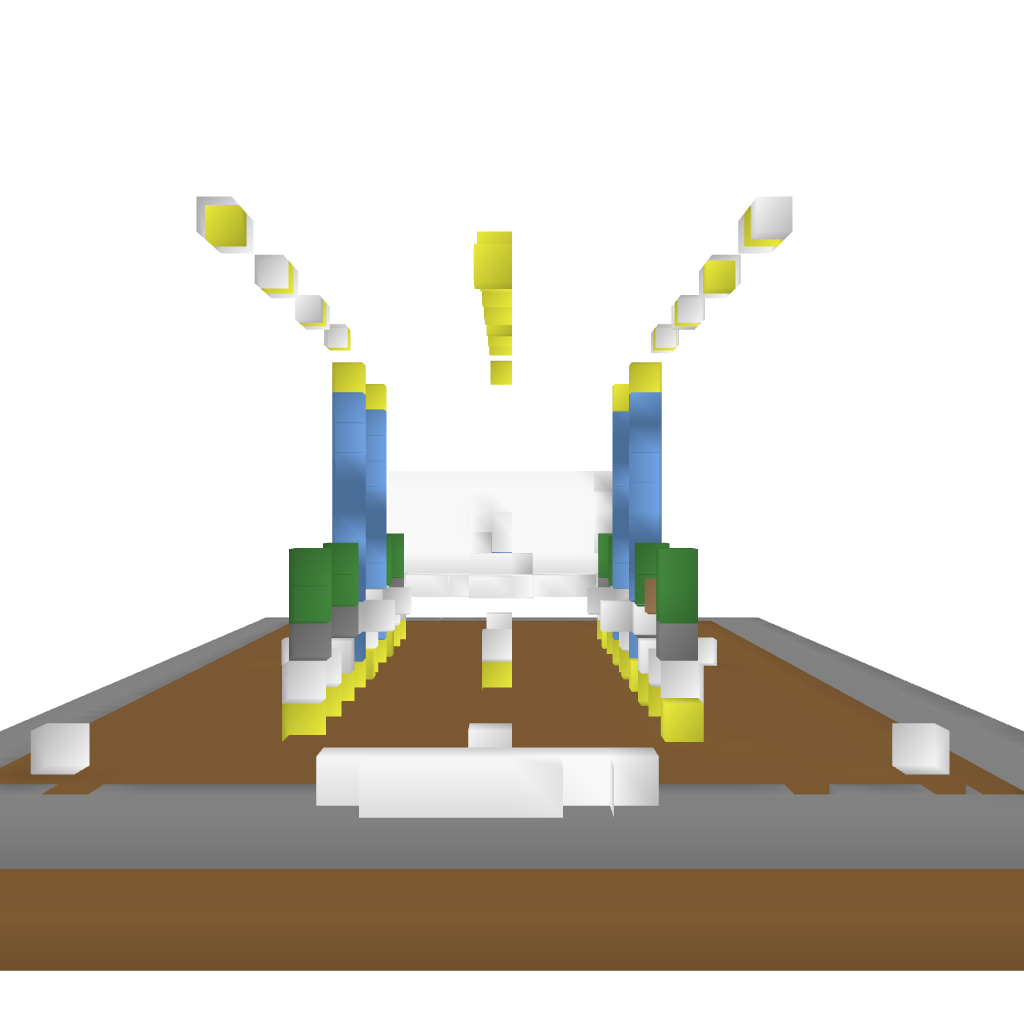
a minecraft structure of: NerdHerd Temple bad low quality